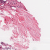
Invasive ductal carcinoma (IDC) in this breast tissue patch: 1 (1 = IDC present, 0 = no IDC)